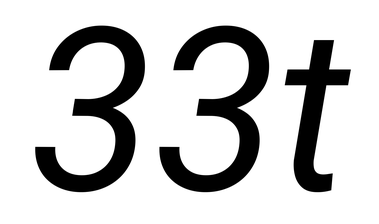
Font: Roboto-Italic_Italic